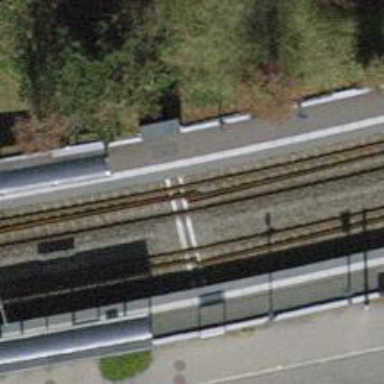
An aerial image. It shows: Light rail station that serves as public transport hub for the light rail system.